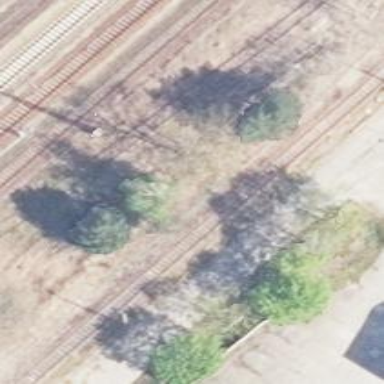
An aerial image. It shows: Disused railway yard.